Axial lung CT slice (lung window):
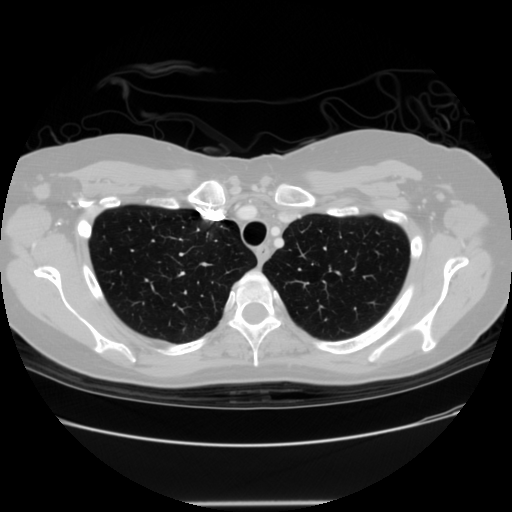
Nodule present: no